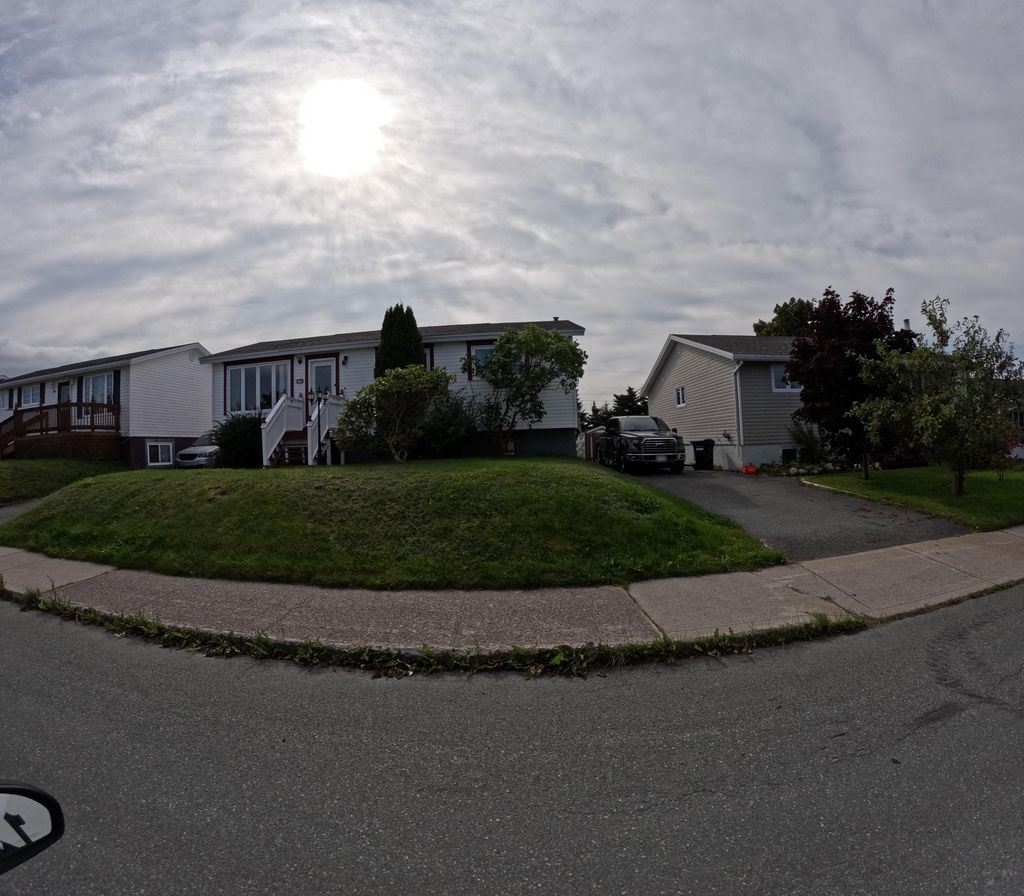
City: st_johns